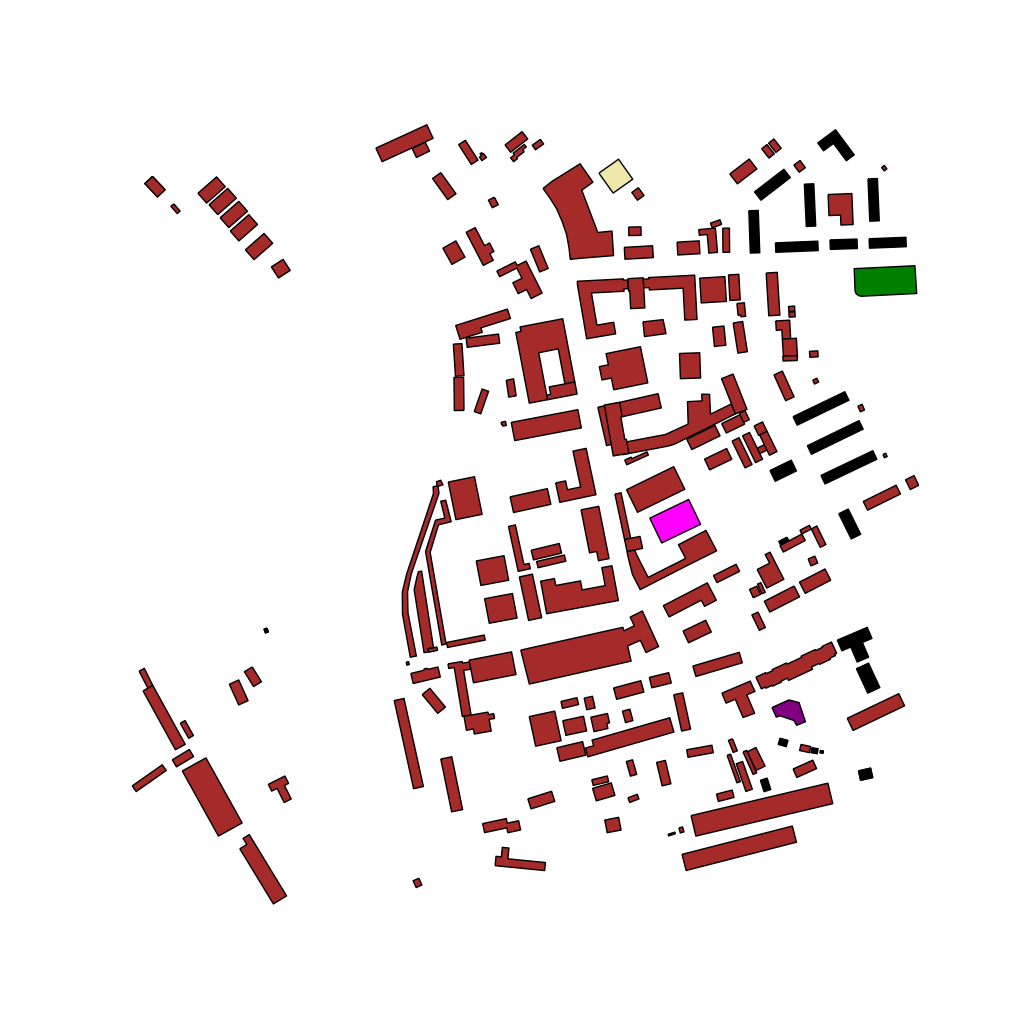
Tags: overhead vector_map, business, industrial, recreation, residential, transport, soviet, high_rise, individual_rise, low_rise, density_1, Building, Facility, Kinder, Park, Police, Ythsport, 1.0 km²